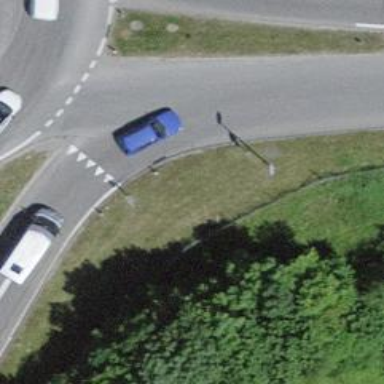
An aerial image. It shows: Road with "give way" sign.